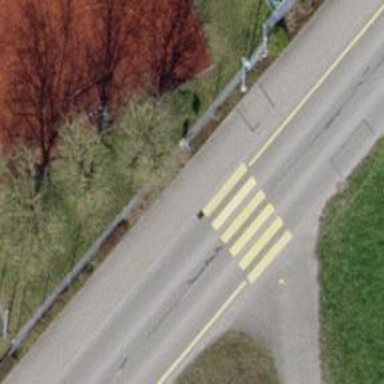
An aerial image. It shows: Uncontrolled zebra crossing with notable zebra markings.